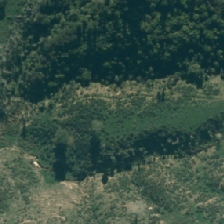
Land cover: high_producing_grassland